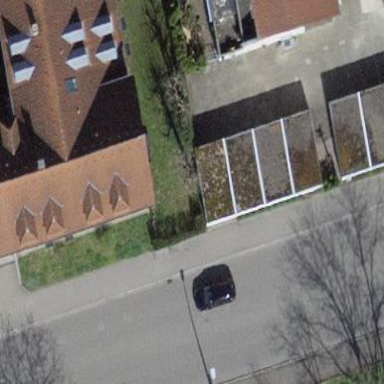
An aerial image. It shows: Group of garages.